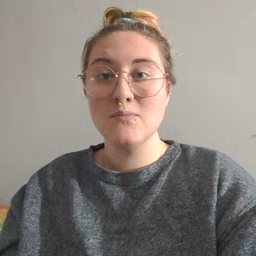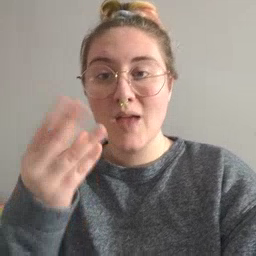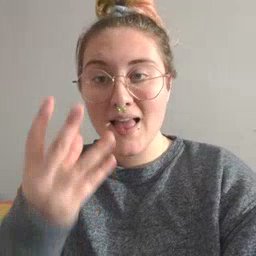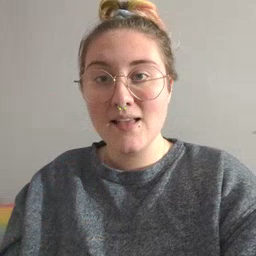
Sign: wet